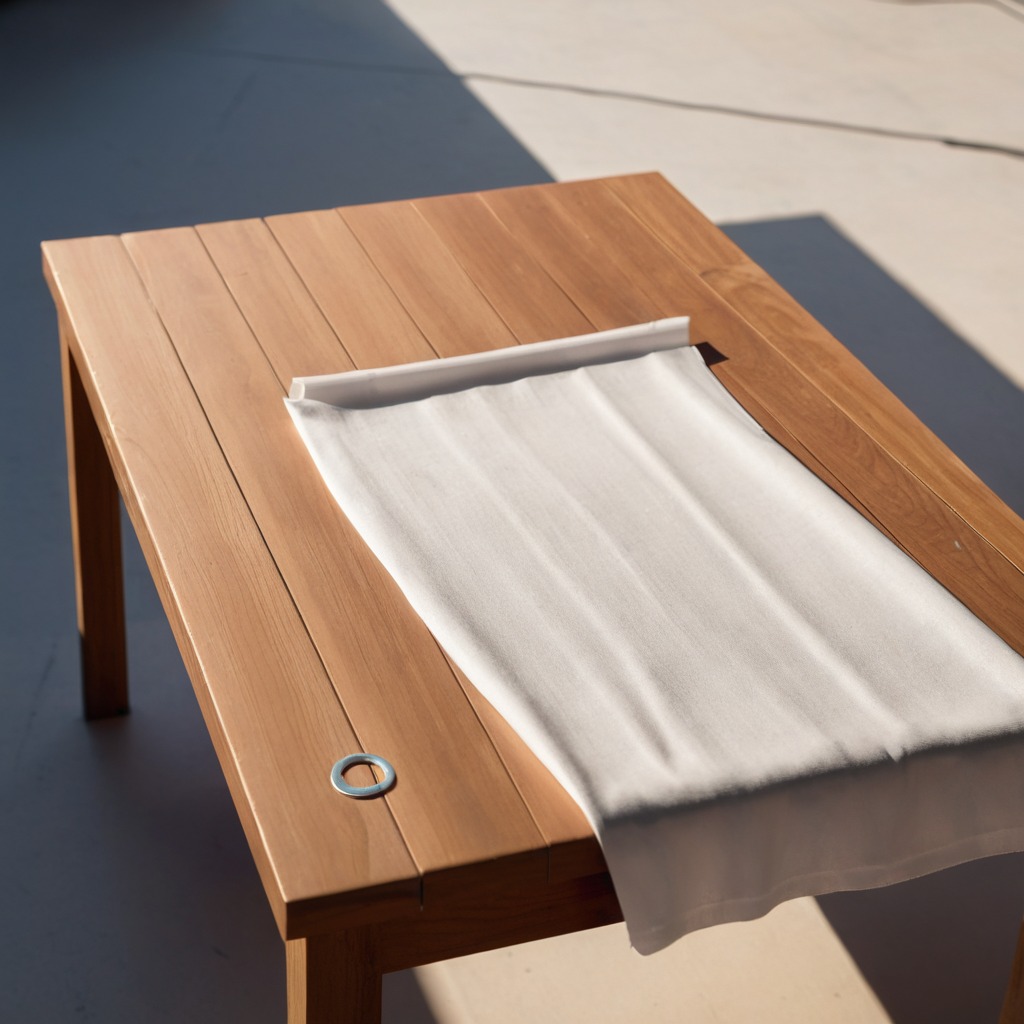
A flat metal washer lying on a wooden table in an outdoor workshop during daytime bright natural light soft shadows worn but beneath the cloth